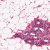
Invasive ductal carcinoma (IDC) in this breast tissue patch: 0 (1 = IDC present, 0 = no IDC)